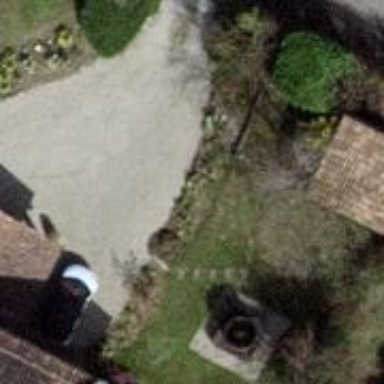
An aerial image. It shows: Unpaved driveway serving as service road.